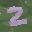
Label: 2